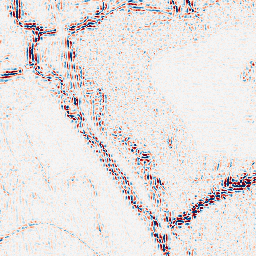
Category: wavelet
Decomposition family: wavelet_dwt
Decomposition parameters: wavelet: sym4
level: 2
Upsampling method: bspline
Upsampling parameters: scale: 2
Upsampling scale: 2